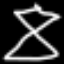
Label: hourglass